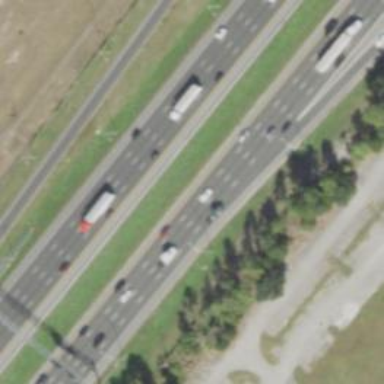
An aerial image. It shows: Motorway junction.